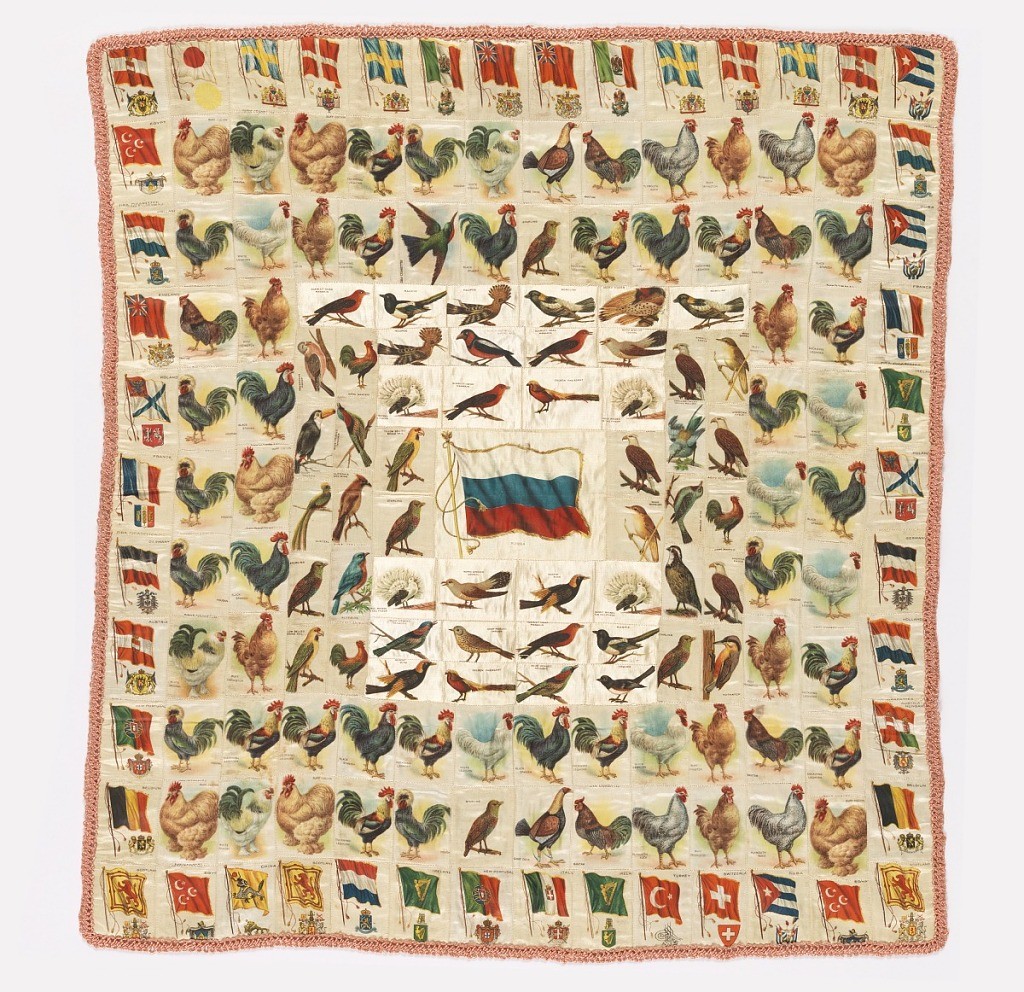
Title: Patchwork cover
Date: ca. 1910
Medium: silk, cotton Technique: chromolithography printed on 7 & 1 satin, stitching
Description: Patchwork cover made of cigarette souvenir squares printed with national flags and birds. The large central flag is from pre-revolutionary Russia, surrounded by birds and other national flags. Several flag souvenirs read "Zira Cigarettes." Backing is a roller-printed cotton with a design of roses. Edged in silk hairpin lace.